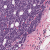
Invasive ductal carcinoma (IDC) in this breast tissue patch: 1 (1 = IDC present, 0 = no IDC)